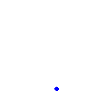
Particle: proton